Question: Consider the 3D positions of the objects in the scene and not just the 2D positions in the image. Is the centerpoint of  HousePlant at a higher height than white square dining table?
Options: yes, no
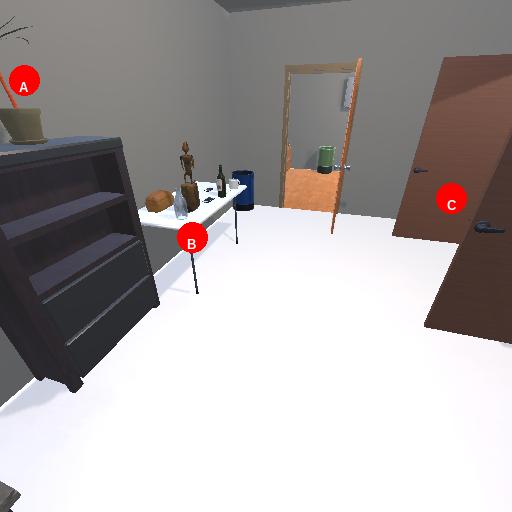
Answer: yes